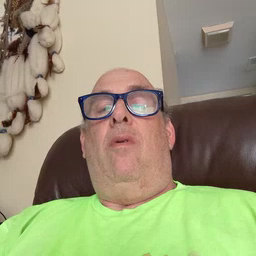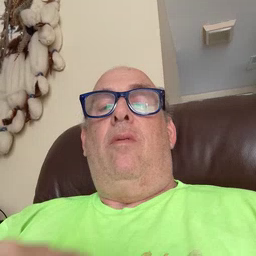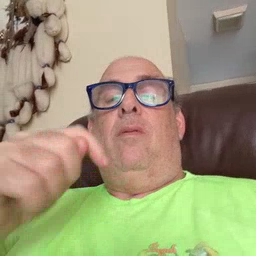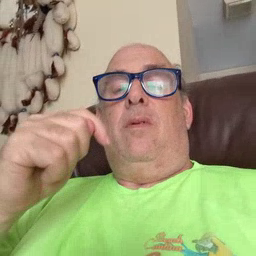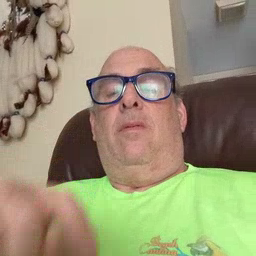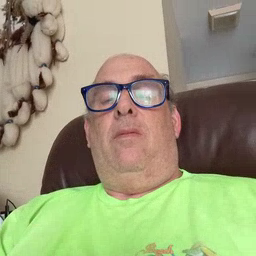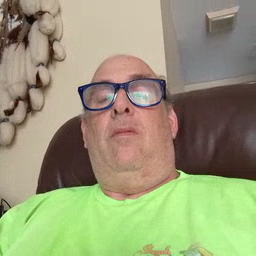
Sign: toy